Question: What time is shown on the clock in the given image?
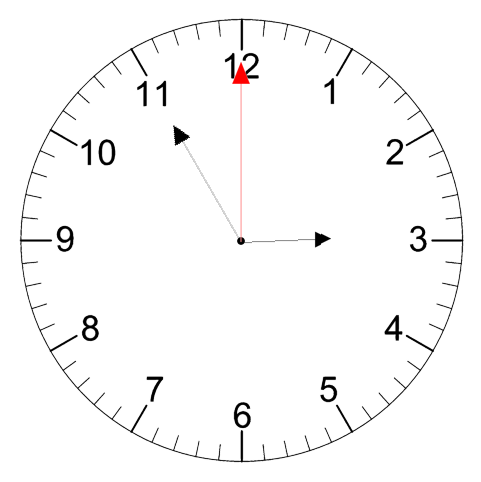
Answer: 02:55:00